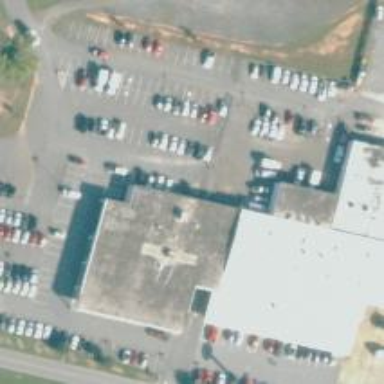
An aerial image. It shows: Building housing car shop.